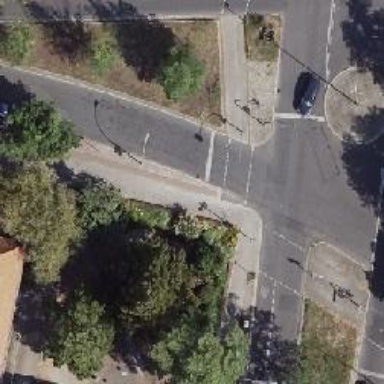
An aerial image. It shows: Crossing with traffic signals.